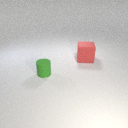
small green rubber cylinder in front of large red rubber cube